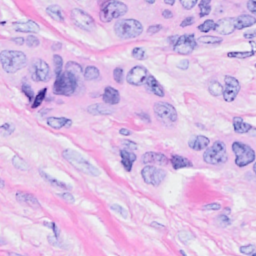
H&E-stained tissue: Breast